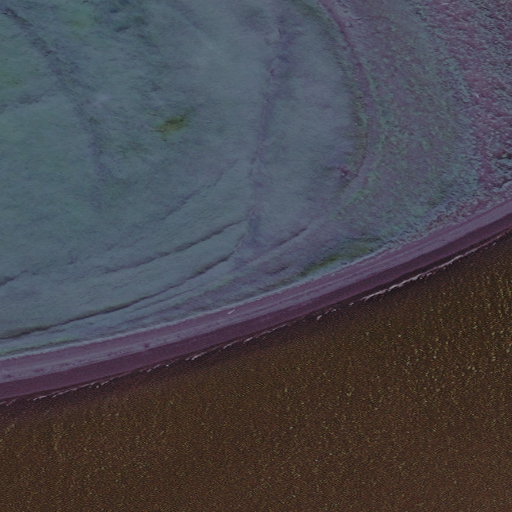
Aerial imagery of cape in Alaska named Chunak Point containing only unknown